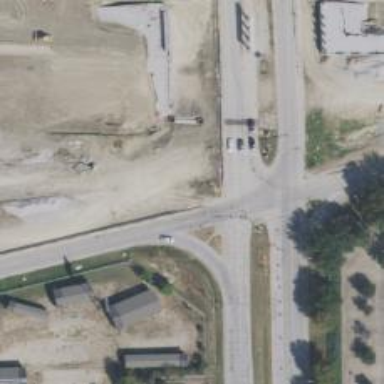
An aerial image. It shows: Secondary road with frontage road.